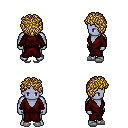
a pixel art fantasy rpg character, male body template, dark elf, purple skin, red robe, teal pants, blonde curly afro hairstyle, white slippers, four views (front, back, left, right), 2x2 character sprite sheet, small pixel art, hard edges, no anti-aliasing